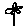
Label: flower